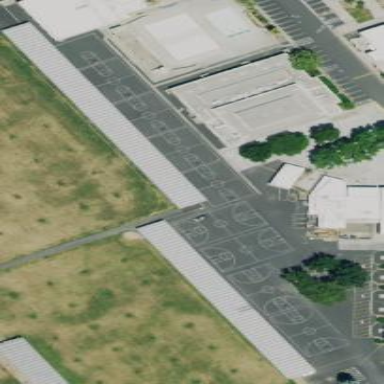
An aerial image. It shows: Asphalt schoolyard for leisure land.